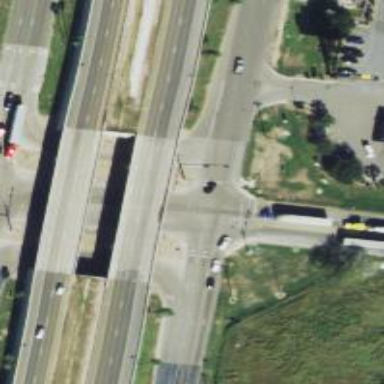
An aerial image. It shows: Secondary link road with turnaround junction.